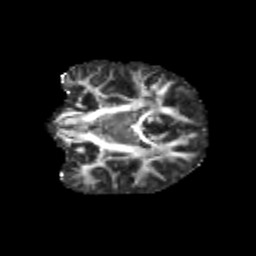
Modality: FA
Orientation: coronal
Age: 10
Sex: female
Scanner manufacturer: siemens
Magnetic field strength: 3 T
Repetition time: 3.8 s
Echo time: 0.07 s